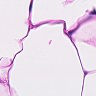
Metastatic tissue present: no